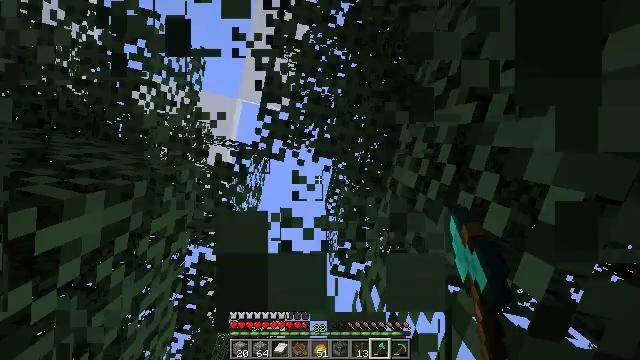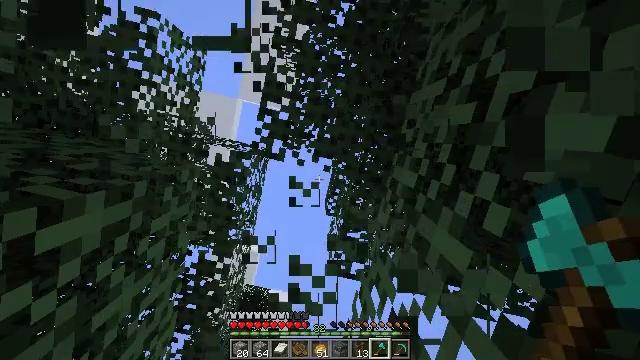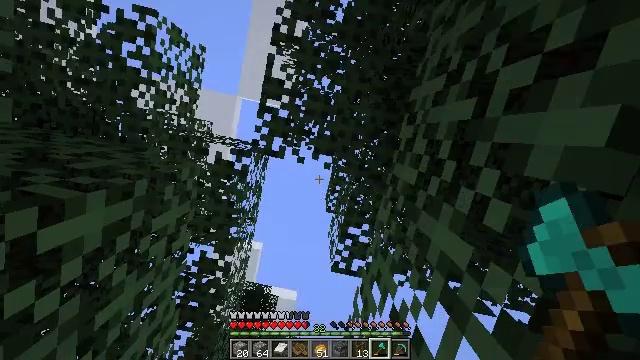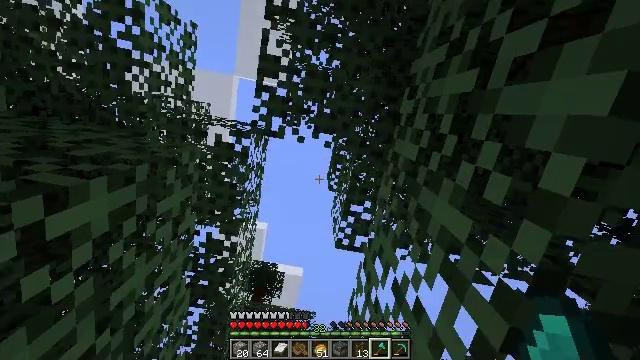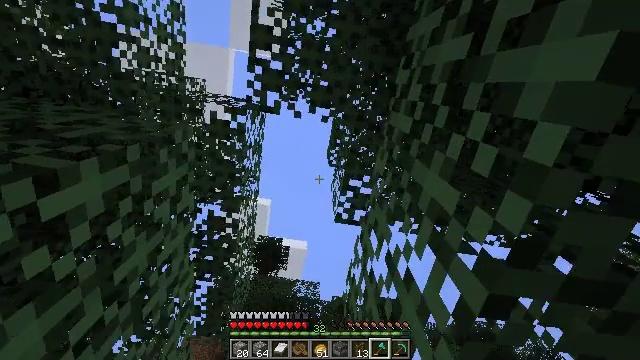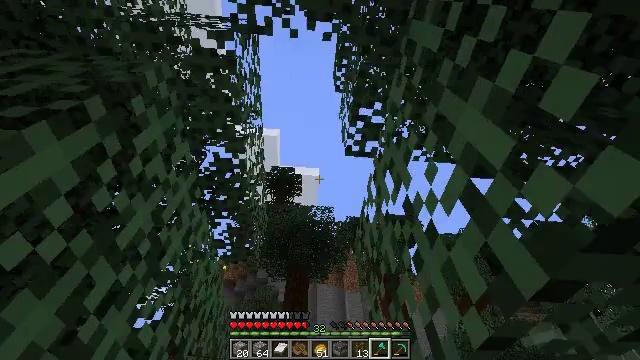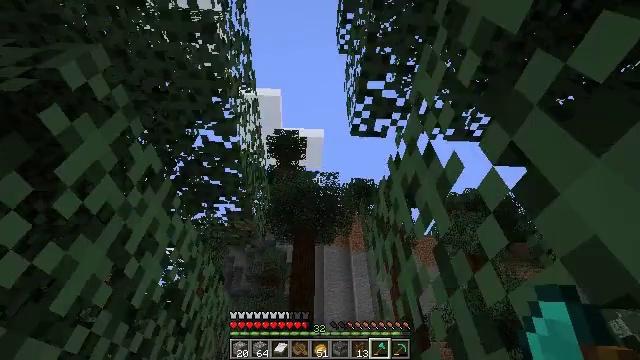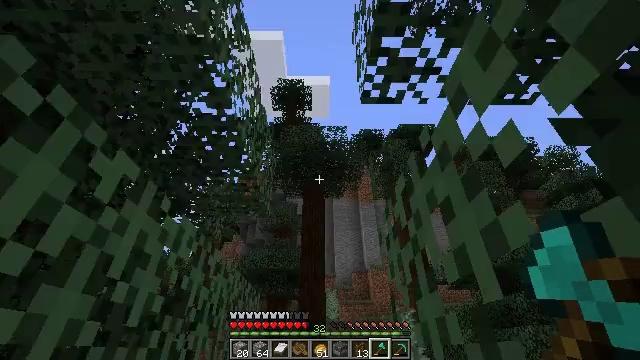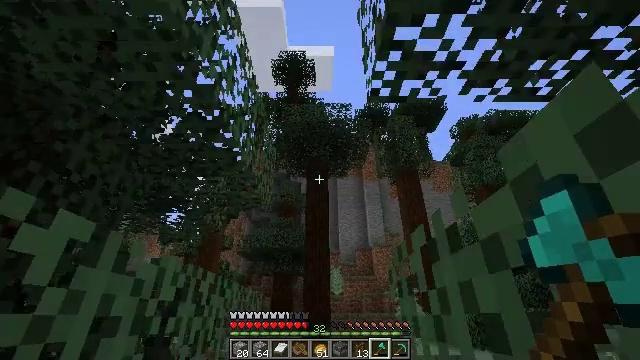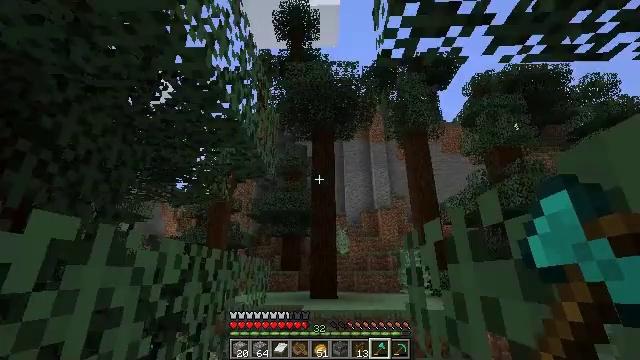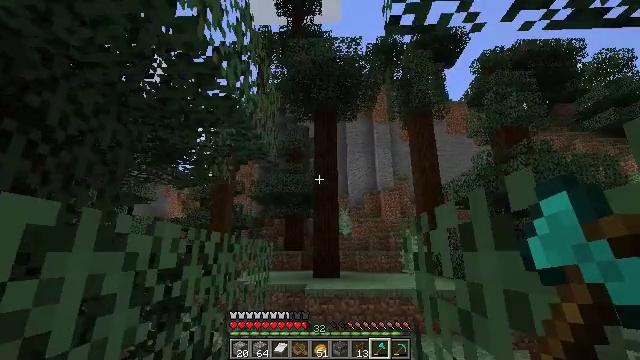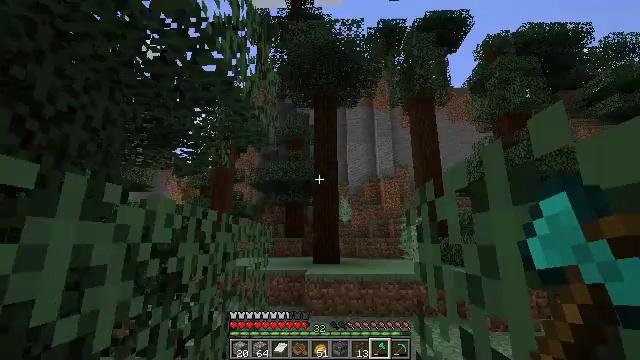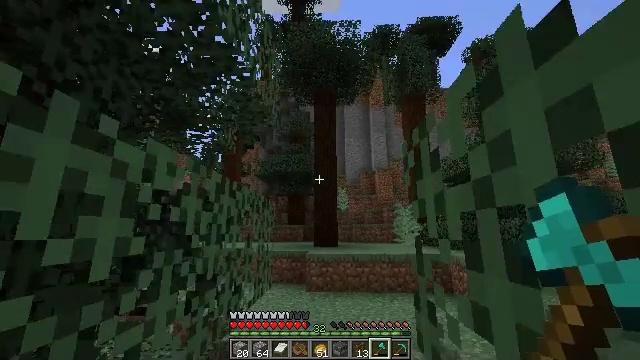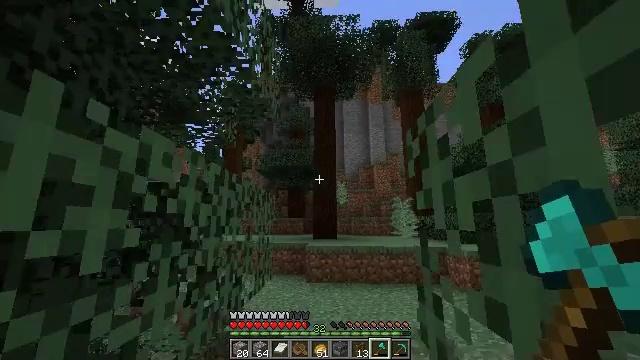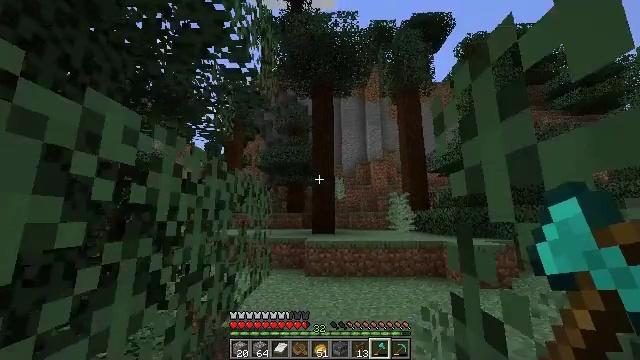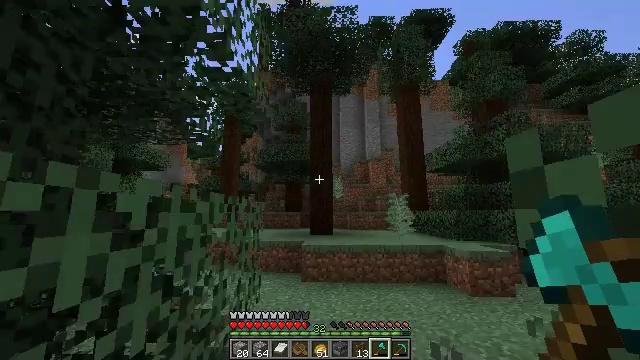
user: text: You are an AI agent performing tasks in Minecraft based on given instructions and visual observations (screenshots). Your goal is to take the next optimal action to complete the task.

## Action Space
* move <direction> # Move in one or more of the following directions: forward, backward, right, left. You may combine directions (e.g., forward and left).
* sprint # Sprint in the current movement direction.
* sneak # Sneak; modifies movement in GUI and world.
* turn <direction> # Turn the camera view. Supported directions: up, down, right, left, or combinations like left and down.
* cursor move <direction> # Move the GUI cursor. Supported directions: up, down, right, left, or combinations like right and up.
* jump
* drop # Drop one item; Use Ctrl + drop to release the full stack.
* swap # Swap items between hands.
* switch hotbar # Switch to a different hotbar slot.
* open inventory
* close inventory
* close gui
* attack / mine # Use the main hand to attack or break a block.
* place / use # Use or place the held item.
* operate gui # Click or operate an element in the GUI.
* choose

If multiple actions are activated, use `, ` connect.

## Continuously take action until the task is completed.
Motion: motion action
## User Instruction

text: Drop a spruce boat.
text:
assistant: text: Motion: attack / mine
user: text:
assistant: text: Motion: attack / mine
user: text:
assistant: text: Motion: move forward, turn left and down, attack / mine
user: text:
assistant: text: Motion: move forward, turn left and down
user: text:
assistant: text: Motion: move forward, turn left and down, jump
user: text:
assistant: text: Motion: move forward, turn left and down, jump
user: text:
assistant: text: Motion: move forward, turn left and down, jump
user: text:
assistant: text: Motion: move forward, turn left and down, jump
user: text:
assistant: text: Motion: move forward, turn left and down, jump
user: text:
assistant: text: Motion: move forward, turn down, jump
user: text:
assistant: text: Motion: move forward, sprint, turn down, jump
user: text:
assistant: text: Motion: move forward, sprint, turn down, jump
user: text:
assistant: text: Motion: move forward, sprint, turn down, jump
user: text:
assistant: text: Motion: move forward, sprint, jump
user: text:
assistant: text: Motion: move forward, jump
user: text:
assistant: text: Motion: move forward
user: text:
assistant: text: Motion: move forward
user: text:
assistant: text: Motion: move forward
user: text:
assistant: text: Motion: move forward
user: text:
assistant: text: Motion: move forward
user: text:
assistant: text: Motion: move forward
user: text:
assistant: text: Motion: move forward
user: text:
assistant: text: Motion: move forward
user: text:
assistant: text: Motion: move forward
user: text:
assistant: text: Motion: move forward
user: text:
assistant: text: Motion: move forward, turn left and down
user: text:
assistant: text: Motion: move forward, turn left and down
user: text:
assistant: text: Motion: move forward, turn left and down
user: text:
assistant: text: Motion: move forward, turn left and down
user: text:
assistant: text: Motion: move forward, jump